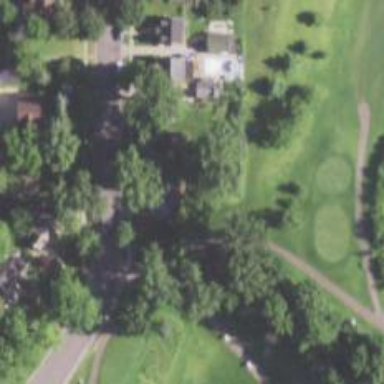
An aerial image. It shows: Golf cartpath that is also road path.